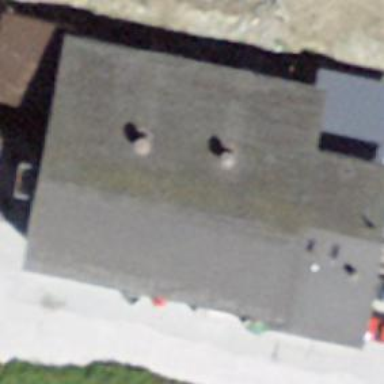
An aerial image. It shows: Barn building.